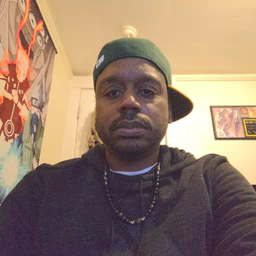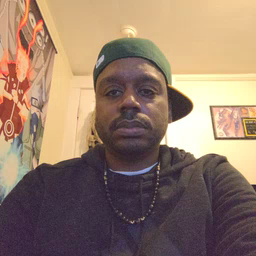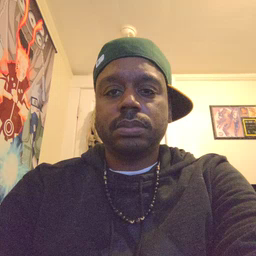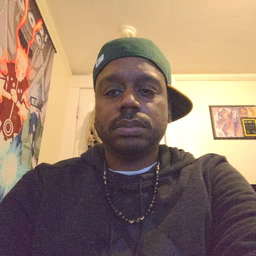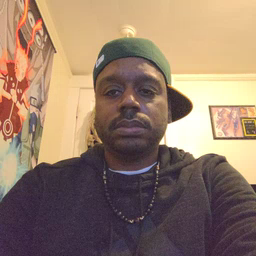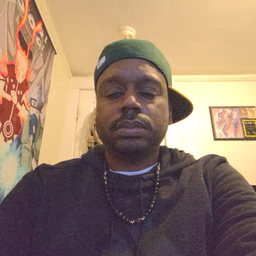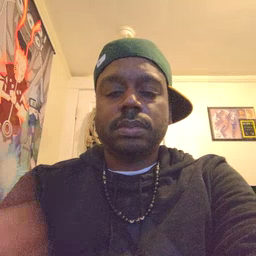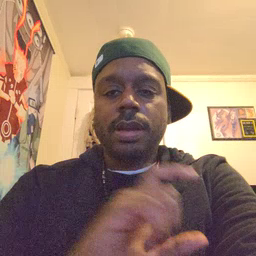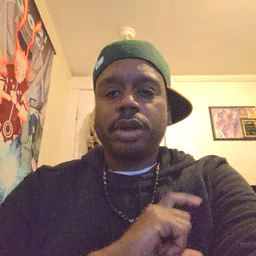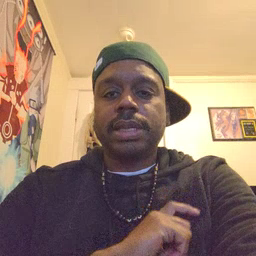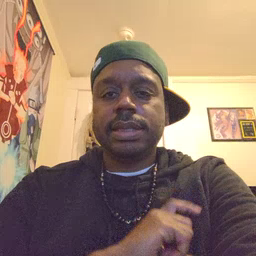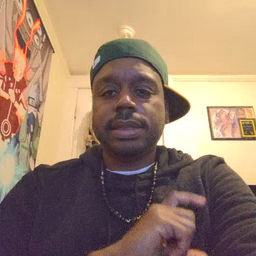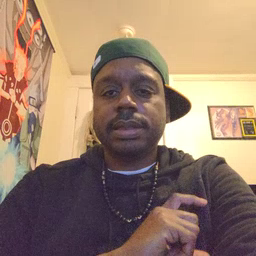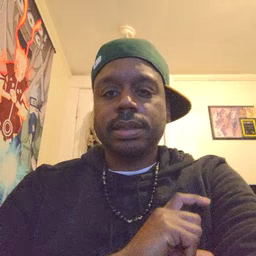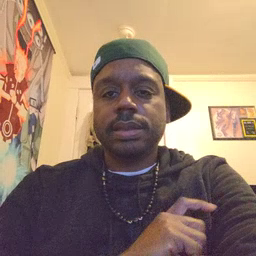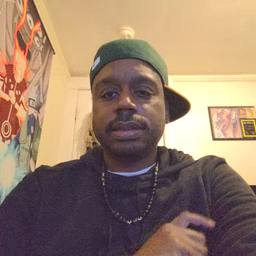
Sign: police